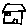
Label: house